Interaction volume radius: 10 \u00c5
Interaction volume height: 20 \u00c5
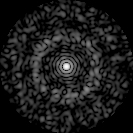
Disorder parameter: 0.8344